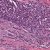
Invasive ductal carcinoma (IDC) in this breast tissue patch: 1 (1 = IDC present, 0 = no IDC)